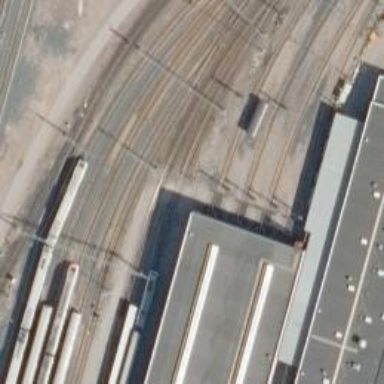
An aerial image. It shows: Rail yard with electrified contact lines for the trains.